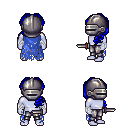
a pixel art fantasy rpg character, male body template, dark elf, purple skin, blue tattered cape, metal pants, blue princess hairstyle, metal helm, white cloth bandages, dagger, four views (front, back, left, right), 2x2 character sprite sheet, small pixel art, hard edges, no anti-aliasing